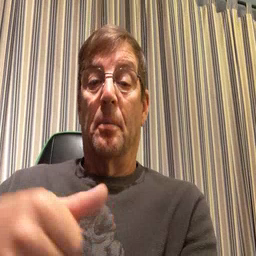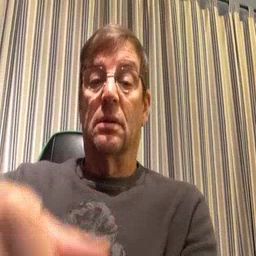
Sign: puzzle